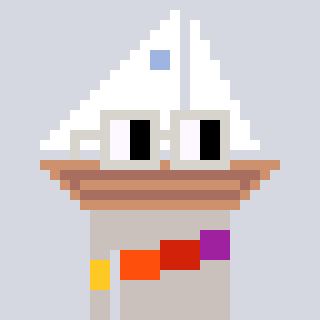
a pixel art character with square light gray glasses, a sailboat-shaped head and a foggrey-colored body on a cool background